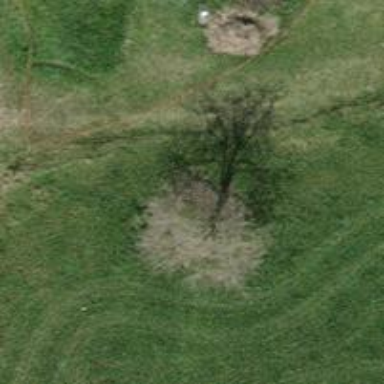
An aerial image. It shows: Single tag "natural: tree."